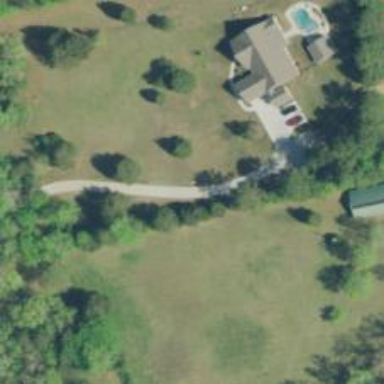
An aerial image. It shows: Driveway leading to service road.